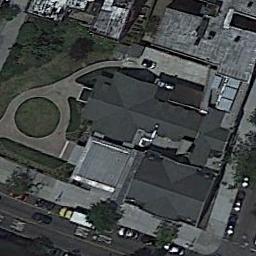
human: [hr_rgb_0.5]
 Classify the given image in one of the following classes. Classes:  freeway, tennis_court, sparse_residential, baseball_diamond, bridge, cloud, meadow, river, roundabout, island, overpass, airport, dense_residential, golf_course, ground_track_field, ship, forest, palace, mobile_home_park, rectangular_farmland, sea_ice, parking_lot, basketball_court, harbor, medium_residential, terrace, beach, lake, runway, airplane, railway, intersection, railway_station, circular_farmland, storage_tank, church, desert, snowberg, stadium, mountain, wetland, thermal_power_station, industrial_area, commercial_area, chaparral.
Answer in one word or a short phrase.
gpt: church